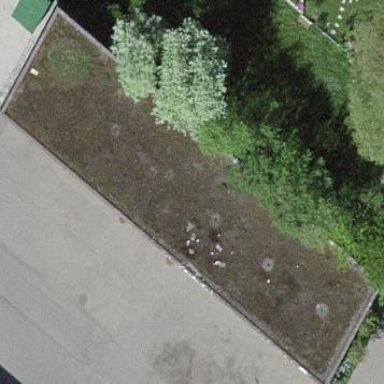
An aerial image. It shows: Industrial building with flat roof.